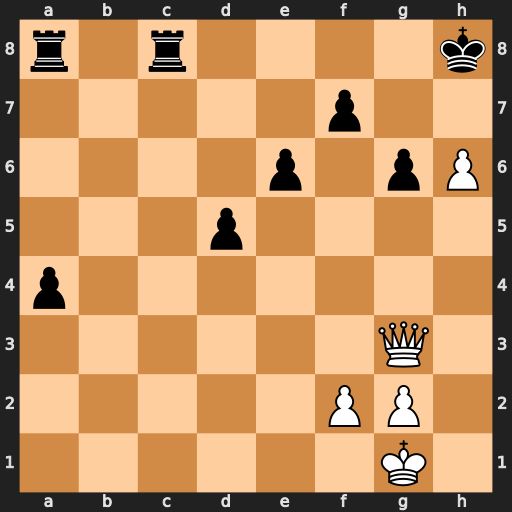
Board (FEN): r1r4k/5p2/4p1pP/3p4/p7/6Q1/5PP1/6K1
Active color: w
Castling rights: -
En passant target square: -
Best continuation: Qe5+ f6 Qxf6+ Kh7 Qg7#